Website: bh-photo
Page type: cart
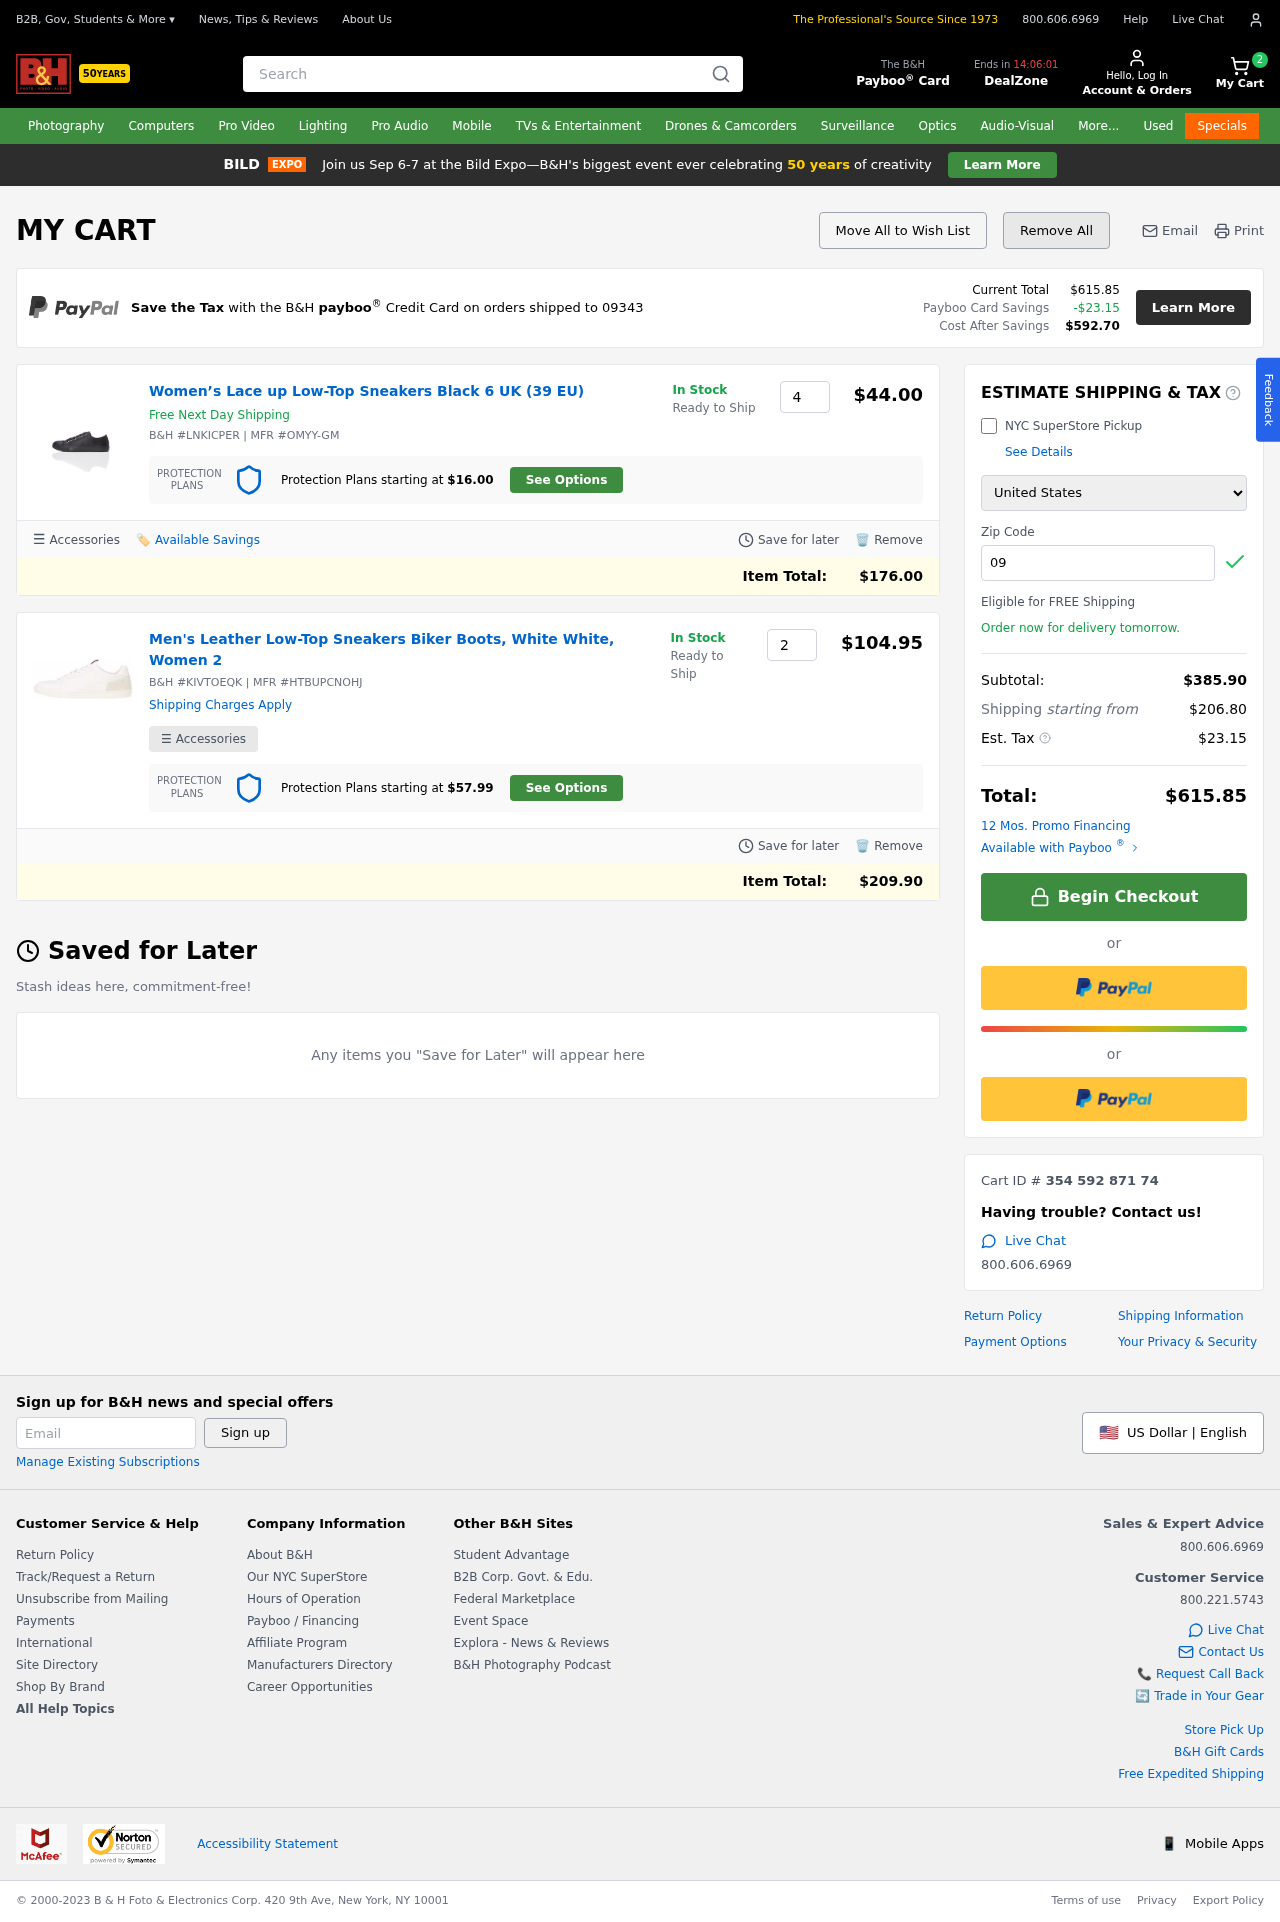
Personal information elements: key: PII_COUNTRY
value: United States
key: PII_POSTCODE
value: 09343
Product elements: key: PRODUCT1_NAME
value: Women’s Lace up Low-Top Sneakers  Black 6 UK (39 EU)
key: PRODUCT1_PRICE
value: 44
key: PRODUCT1_QUANTITY
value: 4
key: PRODUCT2_NAME
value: Men's Leather Low-Top Sneakers Biker Boots, White White, Women 2
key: PRODUCT2_PRICE
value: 104.95
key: PRODUCT2_QUANTITY
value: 2
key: PRODUCT1_ITEM_TOTAL
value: $176.00
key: PRODUCT2_ITEM_TOTAL
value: $209.90
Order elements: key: ORDER_NUM_ITEMS
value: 2
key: ORDER_TOTAL
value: $615.85
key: ORDER_TAX
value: -$23.15
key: ORDER_TAX
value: $23.15
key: ORDER_TOTAL_AFTER_SAVINGS
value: $592.70
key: ORDER_SUBTOTAL
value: $385.90
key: ORDER_SHIPPING_COST
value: $206.80
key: ORDER_ID
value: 354 592 871 74
Search elements: key: HEADER_SEARCH
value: Search